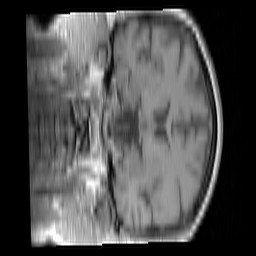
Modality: T1w
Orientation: coronal
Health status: ill
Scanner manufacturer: siemens
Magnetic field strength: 3 T
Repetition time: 0.44 s
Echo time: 0.00266 s